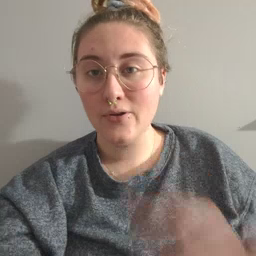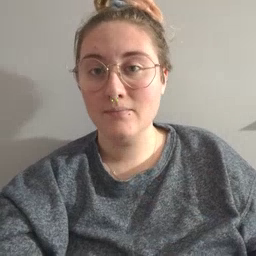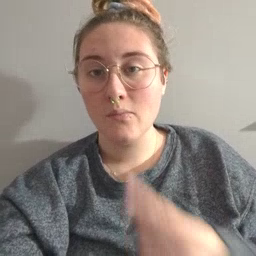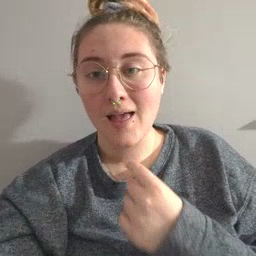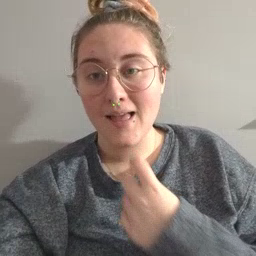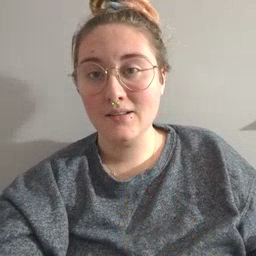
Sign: red